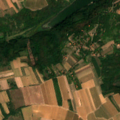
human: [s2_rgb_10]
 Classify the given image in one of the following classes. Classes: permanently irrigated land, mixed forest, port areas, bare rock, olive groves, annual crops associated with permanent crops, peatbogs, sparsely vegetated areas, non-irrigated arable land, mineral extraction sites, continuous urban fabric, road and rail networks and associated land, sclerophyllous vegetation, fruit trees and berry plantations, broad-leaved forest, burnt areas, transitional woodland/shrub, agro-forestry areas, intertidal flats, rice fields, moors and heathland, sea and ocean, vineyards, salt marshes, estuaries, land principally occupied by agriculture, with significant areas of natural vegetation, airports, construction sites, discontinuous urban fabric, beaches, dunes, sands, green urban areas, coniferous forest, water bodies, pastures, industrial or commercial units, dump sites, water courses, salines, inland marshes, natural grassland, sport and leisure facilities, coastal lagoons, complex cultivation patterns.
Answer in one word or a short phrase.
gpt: non-irrigated arable land, fruit trees and berry plantations, complex cultivation patterns, broad-leaved forest, transitional woodland/shrub